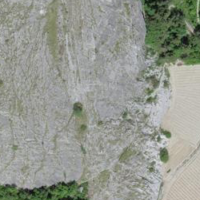
EUNIS habitat code: 40
Species observed at this site:
Orchis militaris